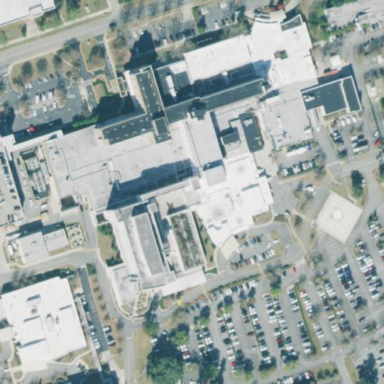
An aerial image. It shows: Hospital.